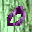
Label: 0